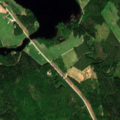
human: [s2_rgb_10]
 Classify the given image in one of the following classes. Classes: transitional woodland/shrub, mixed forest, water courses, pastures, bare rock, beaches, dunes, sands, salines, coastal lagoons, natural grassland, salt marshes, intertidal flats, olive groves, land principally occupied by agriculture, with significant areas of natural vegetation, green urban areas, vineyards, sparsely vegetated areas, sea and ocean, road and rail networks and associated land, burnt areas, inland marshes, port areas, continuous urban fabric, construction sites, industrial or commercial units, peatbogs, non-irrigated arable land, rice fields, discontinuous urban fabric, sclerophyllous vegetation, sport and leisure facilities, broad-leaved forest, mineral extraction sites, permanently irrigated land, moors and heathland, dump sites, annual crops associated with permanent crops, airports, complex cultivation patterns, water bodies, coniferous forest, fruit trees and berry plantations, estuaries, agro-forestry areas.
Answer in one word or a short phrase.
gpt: land principally occupied by agriculture, with significant areas of natural vegetation, coniferous forest, mixed forest, water bodies